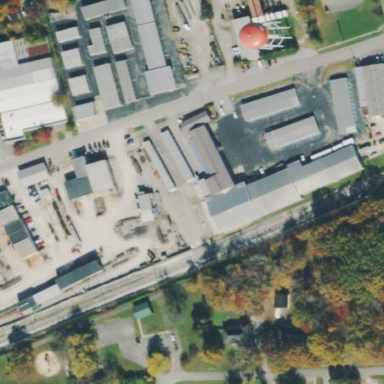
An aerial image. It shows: Warehouse.